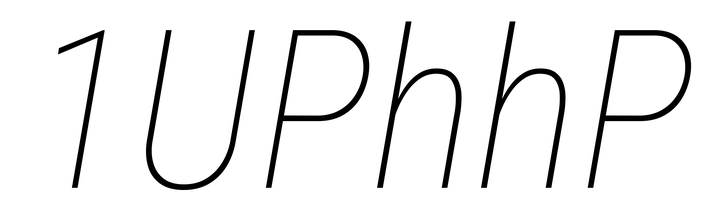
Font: Roboto-Italic_Condensed_Thin_Italic